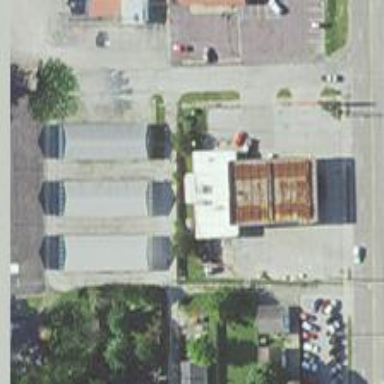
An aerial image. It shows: Convenience shop.